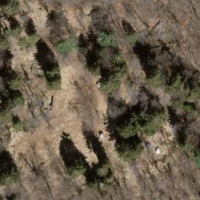
EUNIS habitat code: 44
Species observed at this site:
Pernis apivorus